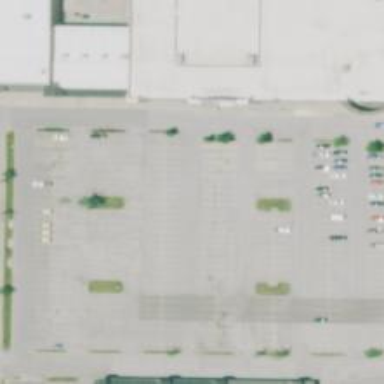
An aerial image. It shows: Parking space is available.